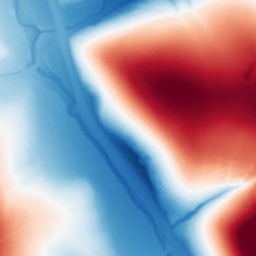
Category: classical
Decomposition family: gaussian
Decomposition parameters: sigma: 100
Upsampling method: quadratic
Upsampling parameters: scale: 2
Upsampling scale: 2